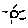
Label: sun